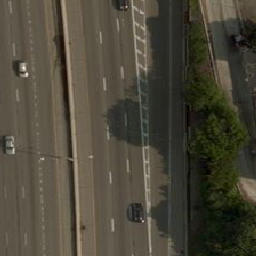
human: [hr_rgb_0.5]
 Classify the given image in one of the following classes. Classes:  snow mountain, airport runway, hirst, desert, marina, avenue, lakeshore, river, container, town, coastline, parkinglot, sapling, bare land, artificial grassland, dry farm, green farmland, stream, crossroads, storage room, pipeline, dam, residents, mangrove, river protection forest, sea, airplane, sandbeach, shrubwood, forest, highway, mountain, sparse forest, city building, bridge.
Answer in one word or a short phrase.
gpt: highway